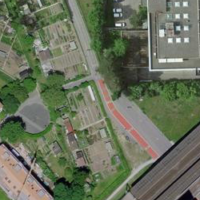
EUNIS habitat code: 54
Species observed at this site:
Echium vulgare
Centaurea scabiosa